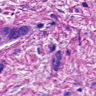
Metastatic tissue present: yes